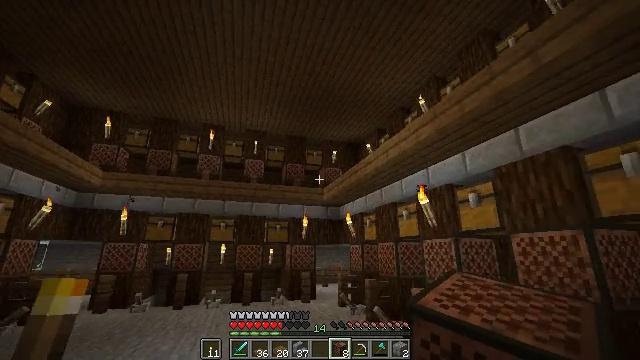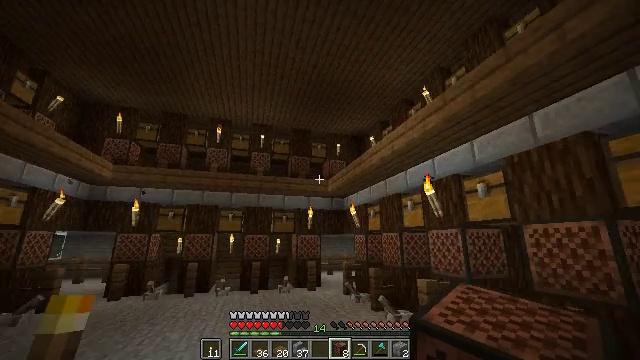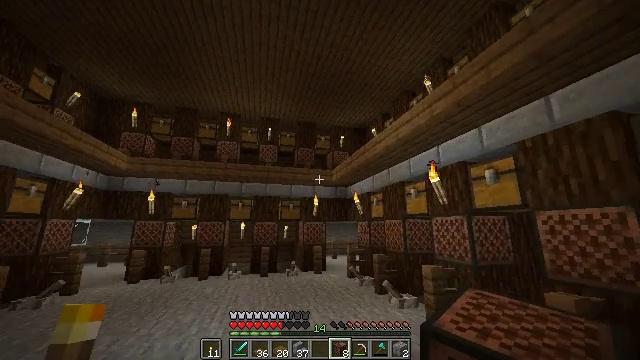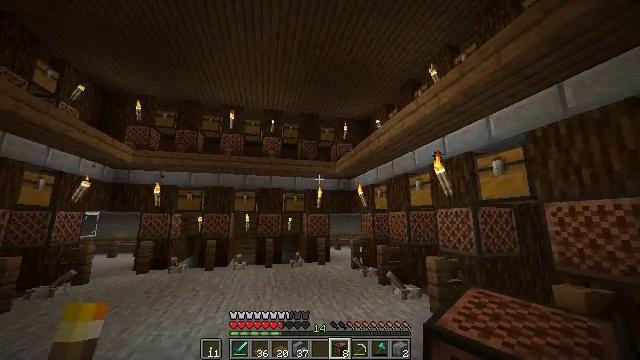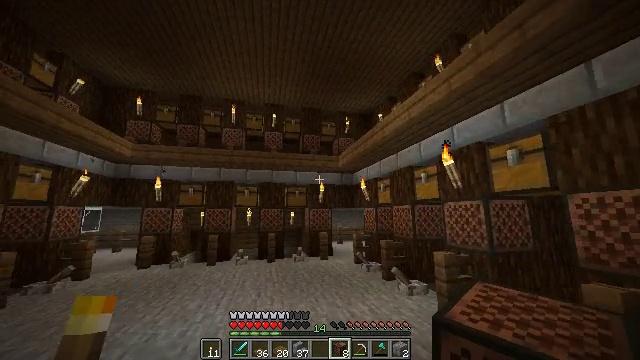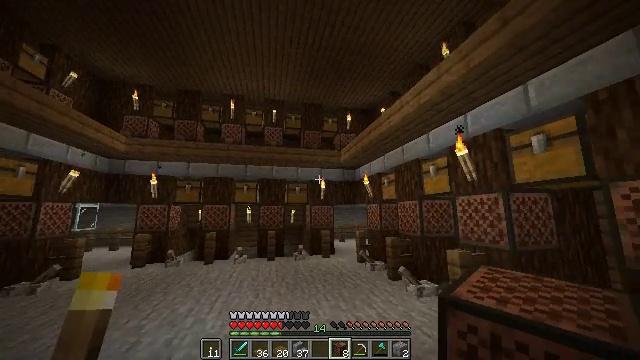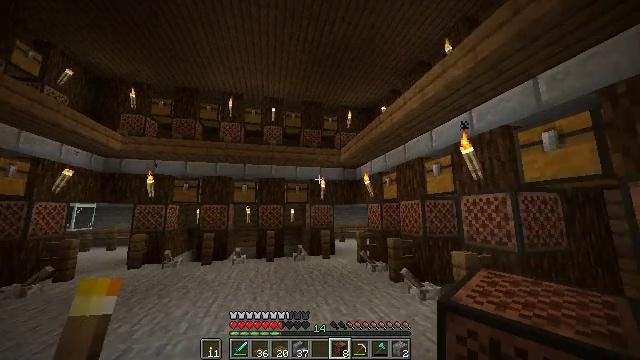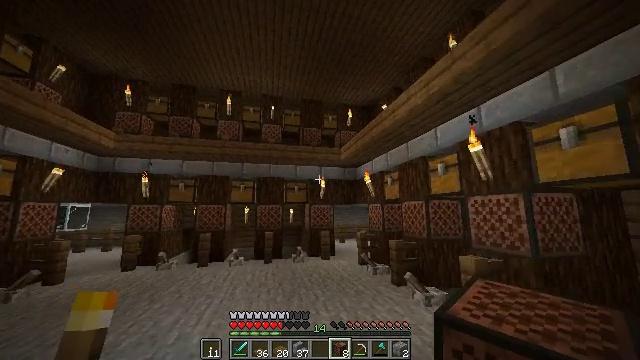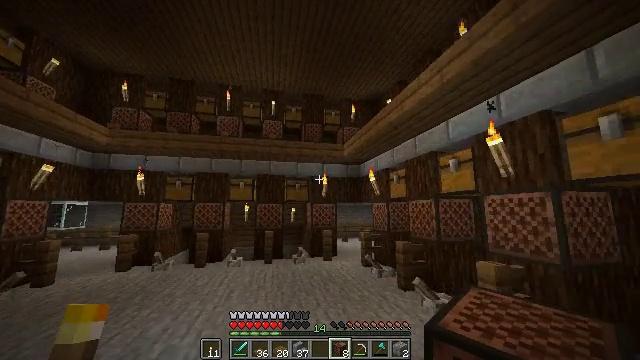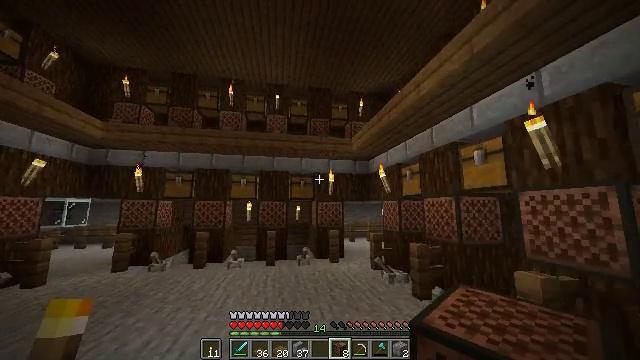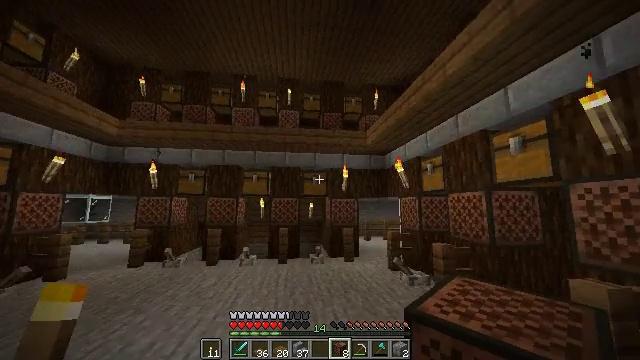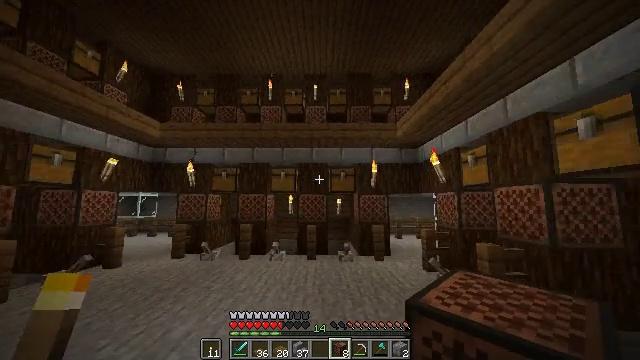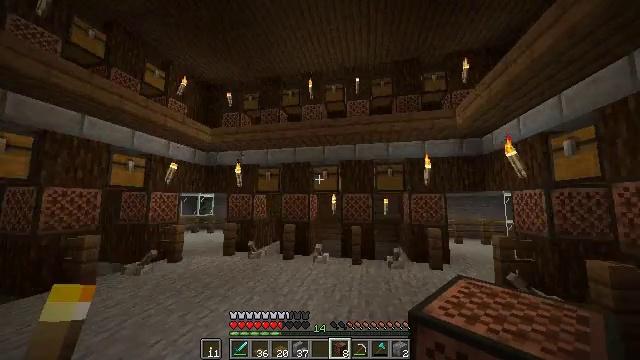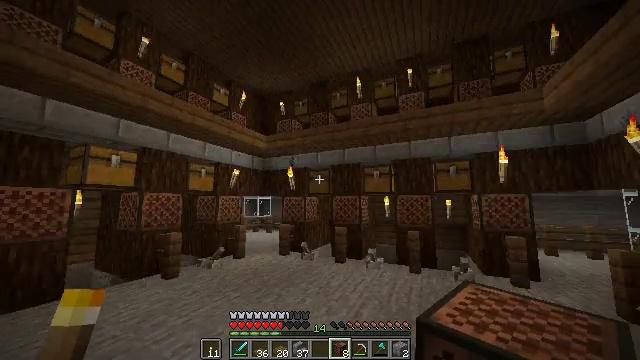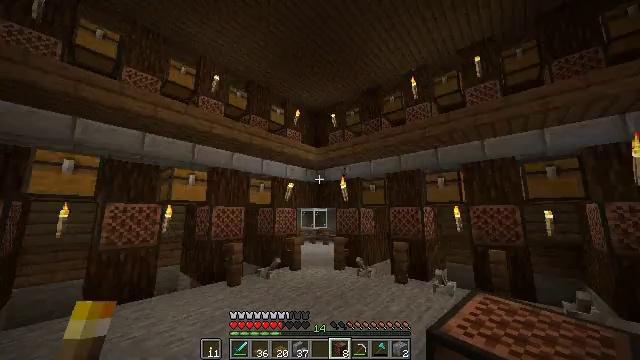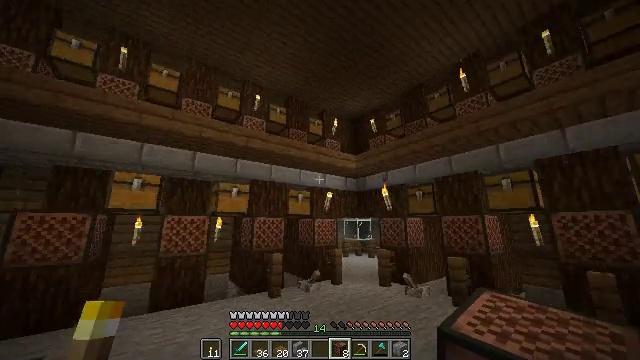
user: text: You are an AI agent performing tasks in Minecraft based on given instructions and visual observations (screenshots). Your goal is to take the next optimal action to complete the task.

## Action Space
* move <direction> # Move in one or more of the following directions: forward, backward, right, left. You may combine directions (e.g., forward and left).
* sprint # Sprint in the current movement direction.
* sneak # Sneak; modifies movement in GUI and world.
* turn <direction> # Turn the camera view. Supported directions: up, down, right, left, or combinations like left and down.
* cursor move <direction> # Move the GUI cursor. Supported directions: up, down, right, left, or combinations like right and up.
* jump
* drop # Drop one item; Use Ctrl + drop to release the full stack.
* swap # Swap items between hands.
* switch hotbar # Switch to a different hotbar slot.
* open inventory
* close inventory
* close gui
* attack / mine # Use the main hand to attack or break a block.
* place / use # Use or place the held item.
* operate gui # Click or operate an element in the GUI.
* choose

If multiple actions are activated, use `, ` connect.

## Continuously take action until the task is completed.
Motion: motion action
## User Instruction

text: Harvest wheat from the field.
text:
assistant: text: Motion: move forward, sprint, turn left and down
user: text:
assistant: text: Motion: move forward, sprint, turn left and down
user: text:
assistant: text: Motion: move forward, sprint, turn down
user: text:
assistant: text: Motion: move forward, sprint, turn down
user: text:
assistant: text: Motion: move forward, sprint
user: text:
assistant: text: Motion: move forward, sprint
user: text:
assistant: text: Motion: move forward, sprint
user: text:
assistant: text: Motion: move forward, sprint
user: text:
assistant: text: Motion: move forward, sprint, turn left
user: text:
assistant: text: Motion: move forward, sprint, turn left
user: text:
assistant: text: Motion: move forward, turn left
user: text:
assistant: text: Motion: move forward, turn left
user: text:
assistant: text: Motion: move forward and move right, turn left
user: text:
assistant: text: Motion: move forward and move right, turn left and up
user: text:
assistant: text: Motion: move forward and move right, turn left and up
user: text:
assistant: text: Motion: move forward and move right, turn left and up
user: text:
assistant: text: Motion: move right, turn left and up
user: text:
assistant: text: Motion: move right, turn left and up
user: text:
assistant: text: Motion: move right, turn left and up
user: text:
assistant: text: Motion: move right, turn left and up
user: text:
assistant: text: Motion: move right, turn left
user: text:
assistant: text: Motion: move right, turn left
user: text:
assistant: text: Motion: move right, turn left
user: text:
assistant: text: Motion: move right, turn left
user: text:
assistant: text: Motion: move right, turn left
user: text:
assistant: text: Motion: move right, turn left and down
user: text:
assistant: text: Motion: move right, turn left and down
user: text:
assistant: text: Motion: move right, turn left and down
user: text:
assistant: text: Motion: move right, turn left and down
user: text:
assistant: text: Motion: move forward and move right, turn left and down